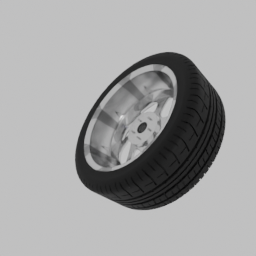
Label: mechanical